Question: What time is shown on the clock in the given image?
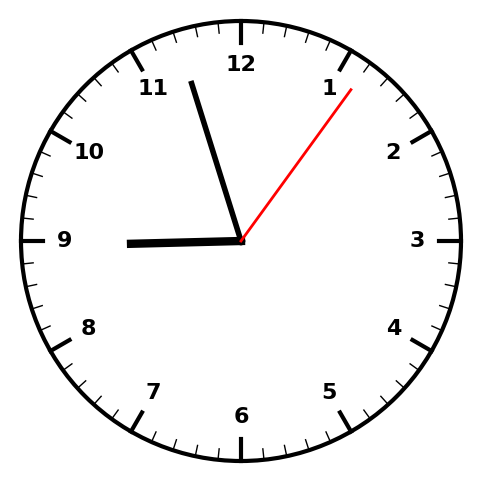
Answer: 08:57:06